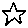
Label: star